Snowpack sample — Buffalo Mountain, Silverthorne, Colorado, USA (2/22/26, 2:02 PM MST)
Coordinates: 39.622, -106.113
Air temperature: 33 °F
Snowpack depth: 63 cm
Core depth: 20 cm
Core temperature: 24.8 °F
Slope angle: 11°, slope face: 116°
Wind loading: low
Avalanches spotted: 0
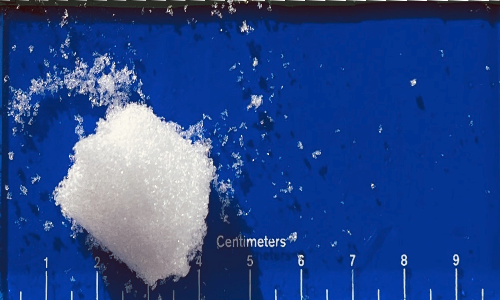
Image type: core
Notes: In a firebreak similar to site 1, minimal wind loading with no spotted avalanches (not many faces in view though)